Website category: sports
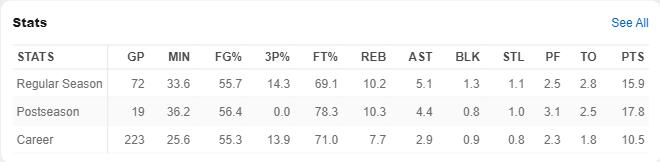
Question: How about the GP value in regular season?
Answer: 72

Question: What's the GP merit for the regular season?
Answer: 72

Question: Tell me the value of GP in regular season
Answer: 72

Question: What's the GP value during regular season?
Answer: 72

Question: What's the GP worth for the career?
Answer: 223

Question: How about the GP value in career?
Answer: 223

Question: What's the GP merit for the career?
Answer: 223

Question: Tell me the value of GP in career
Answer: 223

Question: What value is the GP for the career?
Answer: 223

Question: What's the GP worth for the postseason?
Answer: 19

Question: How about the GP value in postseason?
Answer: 19

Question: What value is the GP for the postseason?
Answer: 19

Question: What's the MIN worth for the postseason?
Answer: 36.2

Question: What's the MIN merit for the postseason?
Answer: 36.2

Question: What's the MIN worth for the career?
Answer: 25.6

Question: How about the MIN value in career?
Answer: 25.6

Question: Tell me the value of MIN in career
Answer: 25.6

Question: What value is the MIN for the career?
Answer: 25.6

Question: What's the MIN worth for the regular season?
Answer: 33.6

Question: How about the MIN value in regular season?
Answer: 33.6

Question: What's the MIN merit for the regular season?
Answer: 33.6

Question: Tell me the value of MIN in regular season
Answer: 33.6

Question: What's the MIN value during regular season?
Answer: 33.6

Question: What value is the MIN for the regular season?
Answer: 33.6

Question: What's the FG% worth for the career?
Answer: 55.3

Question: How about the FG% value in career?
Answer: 55.3

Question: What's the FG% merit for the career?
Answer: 55.3

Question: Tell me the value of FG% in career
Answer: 55.3

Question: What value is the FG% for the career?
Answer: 55.3

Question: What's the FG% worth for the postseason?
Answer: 56.4

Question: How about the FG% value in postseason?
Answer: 56.4

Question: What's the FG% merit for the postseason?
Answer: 56.4

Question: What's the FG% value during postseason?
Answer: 56.4

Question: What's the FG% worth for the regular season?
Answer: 55.7

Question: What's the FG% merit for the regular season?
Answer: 55.7

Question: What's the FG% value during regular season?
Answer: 55.7

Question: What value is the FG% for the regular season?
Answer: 55.7

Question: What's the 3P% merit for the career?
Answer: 13.9

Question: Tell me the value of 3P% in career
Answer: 13.9

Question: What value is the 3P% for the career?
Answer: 13.9

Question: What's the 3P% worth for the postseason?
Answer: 0.0

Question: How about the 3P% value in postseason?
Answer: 0.0

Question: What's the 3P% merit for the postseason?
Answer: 0.0

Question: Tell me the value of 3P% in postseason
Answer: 0.0

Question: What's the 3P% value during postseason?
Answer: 0.0

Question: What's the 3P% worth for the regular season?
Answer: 14.3

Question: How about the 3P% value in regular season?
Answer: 14.3

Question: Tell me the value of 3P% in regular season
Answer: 14.3

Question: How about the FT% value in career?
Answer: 71.0

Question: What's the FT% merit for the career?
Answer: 71.0

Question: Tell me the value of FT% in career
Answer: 71.0

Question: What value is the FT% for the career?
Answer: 71.0

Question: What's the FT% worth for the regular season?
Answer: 69.1

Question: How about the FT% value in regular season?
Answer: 69.1

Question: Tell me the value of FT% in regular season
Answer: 69.1

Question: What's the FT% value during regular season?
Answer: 69.1

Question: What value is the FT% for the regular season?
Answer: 69.1

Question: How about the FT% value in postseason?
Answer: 78.3

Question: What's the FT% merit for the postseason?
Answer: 78.3

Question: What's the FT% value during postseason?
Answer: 78.3

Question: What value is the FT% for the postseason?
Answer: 78.3

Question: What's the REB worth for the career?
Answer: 7.7

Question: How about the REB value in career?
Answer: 7.7

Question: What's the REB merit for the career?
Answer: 7.7